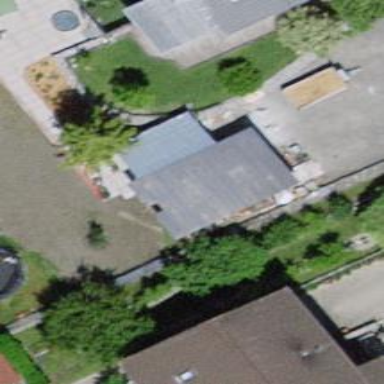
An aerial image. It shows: Shed building.